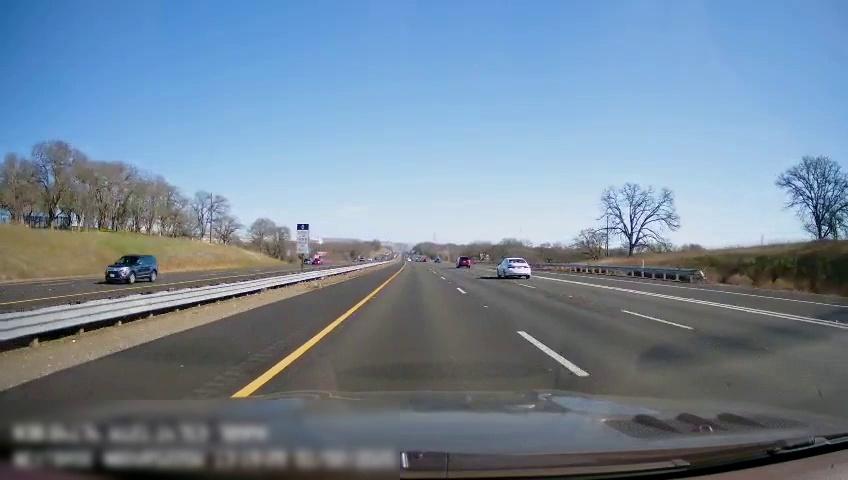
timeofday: Day
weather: Sunny
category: Drivable Space
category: Drivable Space
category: Vehicles | SUV
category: Vehicles | Car
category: Vehicles | Car
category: Lanes | Opposite Lane
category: Lanes | Opposite Lane
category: Lanes | Current Lane
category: Lanes | Current Lane
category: Lanes | Alternate Lane
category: Lanes | Alternate Lane
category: Lanes | Alternate Lane
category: Lanes | Alternate Lane
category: Traffic | Signs